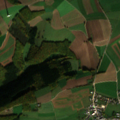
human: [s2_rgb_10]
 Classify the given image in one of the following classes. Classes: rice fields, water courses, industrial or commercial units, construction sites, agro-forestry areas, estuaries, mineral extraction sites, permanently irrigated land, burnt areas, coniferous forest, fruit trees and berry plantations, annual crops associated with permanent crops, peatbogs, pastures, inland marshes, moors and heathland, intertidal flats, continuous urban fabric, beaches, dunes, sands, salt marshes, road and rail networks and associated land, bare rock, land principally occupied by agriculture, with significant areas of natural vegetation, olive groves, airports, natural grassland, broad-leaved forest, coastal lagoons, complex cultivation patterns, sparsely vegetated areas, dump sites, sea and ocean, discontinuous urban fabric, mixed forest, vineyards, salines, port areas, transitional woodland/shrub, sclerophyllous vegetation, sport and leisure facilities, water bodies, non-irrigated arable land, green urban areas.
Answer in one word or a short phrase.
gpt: discontinuous urban fabric, complex cultivation patterns, broad-leaved forest, mixed forest